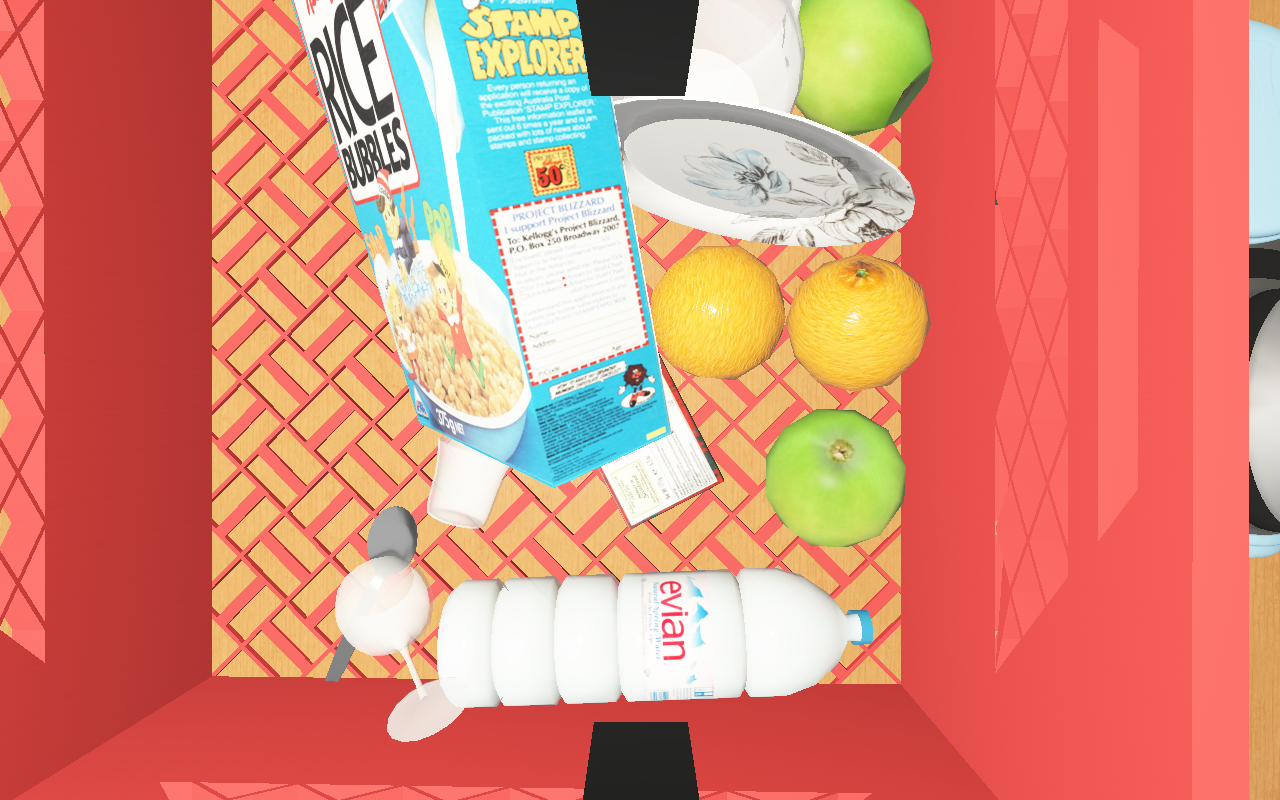
Objects in the scene:
apple
apple
orange
spoon
wineglass
jam jar
cereal box
cereal box